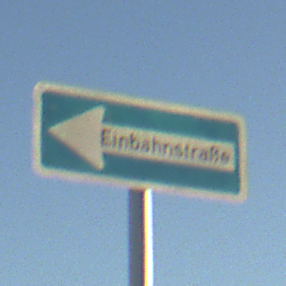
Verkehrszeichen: EinbahnstrasseLinksweisend
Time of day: SunriseSunset
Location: Outdoor (Nature)
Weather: Clear
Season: NotSpecified
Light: Natural